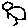
Label: bird